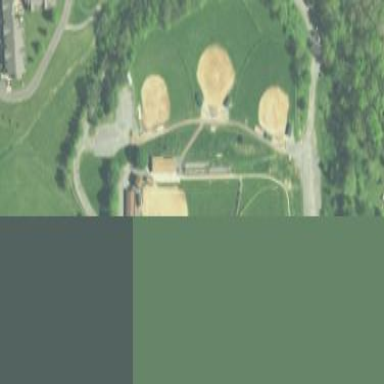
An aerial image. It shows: Baseball pitch for leisure land.